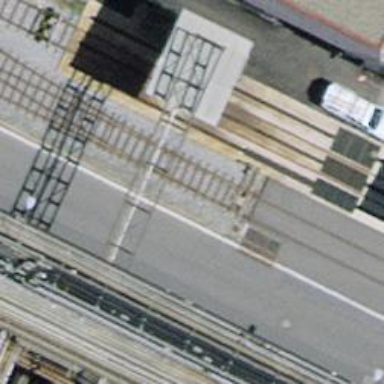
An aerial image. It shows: Railway switch.